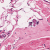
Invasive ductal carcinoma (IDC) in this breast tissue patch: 0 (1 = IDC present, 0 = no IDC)